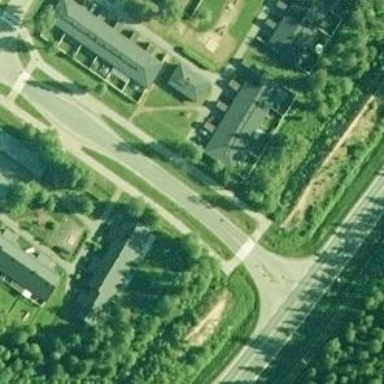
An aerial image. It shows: Asphalt cycleway.